Question: I'm trying to make a program in Java to calculate the formula for the Ricker wavelet:

But the results are not matching to the real ones.
This is what I'm using:
'''
private static double rickerWavelet(double t, double f){
double p = (Math.pow(Math.PI, 2))*(Math.pow(f, 2))*(Math.pow(t, 2));
double lnRicker = 1 - (2 * p) * Math.exp(-p);
return lnRicker;
}
'''
Am I using the Math functions wrongly?
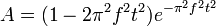
Answer: To match the formula,
'''
double lnRicker = 1 - (2 * p) * Math.exp(-p);
'''
needs to be
'''
double lnRicker = (1 - (2 * p)) * Math.exp(-p);
'''
Since '*' has higher operator precedence than '-', in your expression the multiplication of '(2 * p)' with 'Math.exp(-p)' will be done first, which is not what you want.